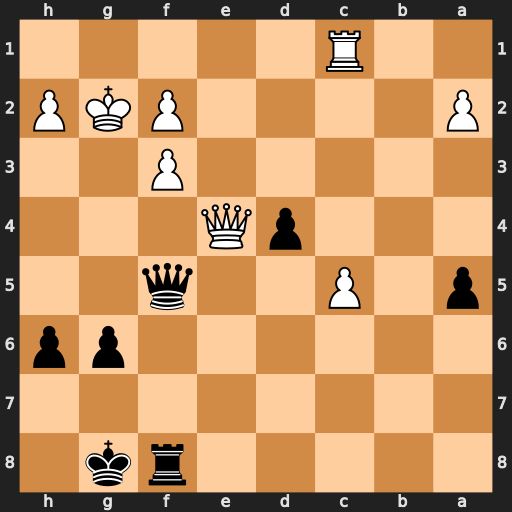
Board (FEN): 5rk1/8/6pp/p1P2q2/3pQ3/5P2/P4PKP/2R5
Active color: b
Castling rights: -
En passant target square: -
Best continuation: Qg5+ Qg4 Qxc1